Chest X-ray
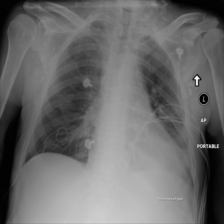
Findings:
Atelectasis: negative
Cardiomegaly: negative
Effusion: negative
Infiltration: negative
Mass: negative
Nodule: negative
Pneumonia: negative
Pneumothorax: negative
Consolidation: negative
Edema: negative
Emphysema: negative
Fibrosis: negative
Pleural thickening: negative
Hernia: negative